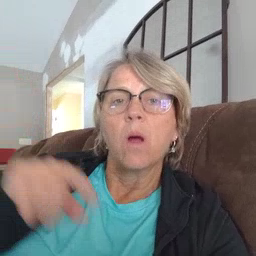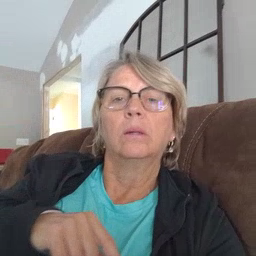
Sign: for